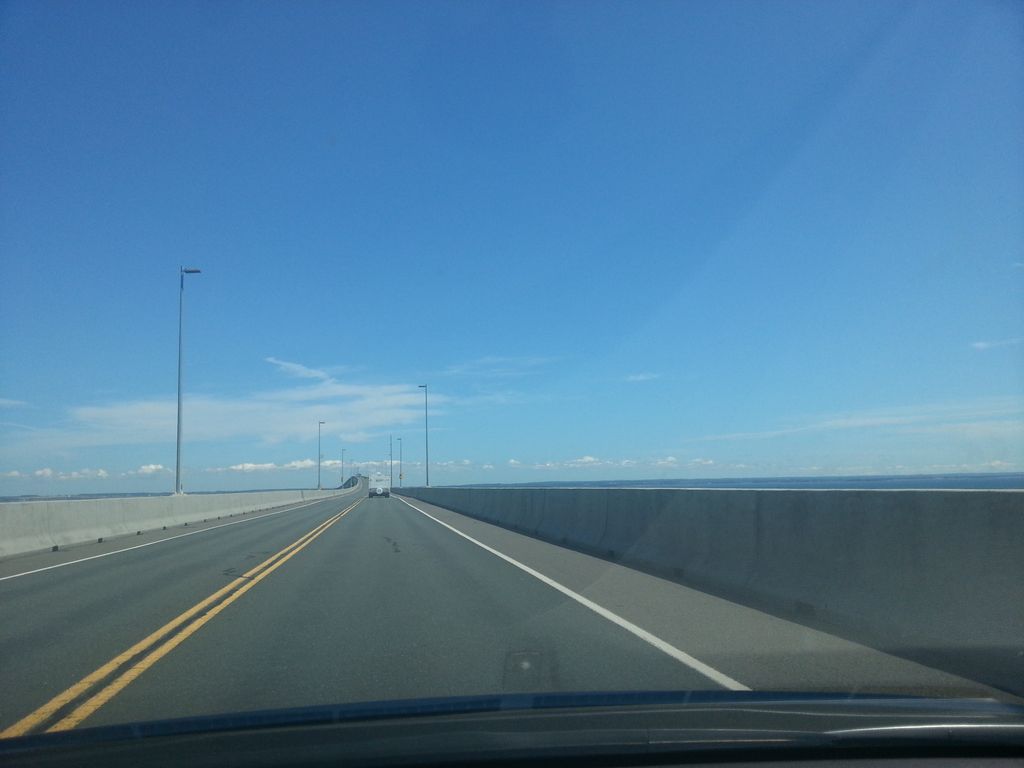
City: charlottetown